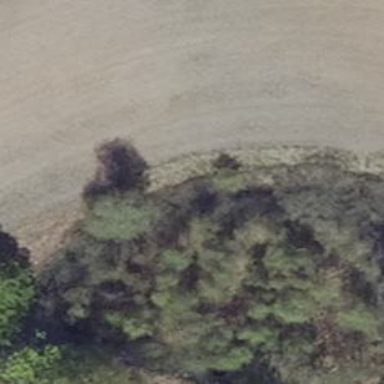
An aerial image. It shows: Patch of scrub vegetation.